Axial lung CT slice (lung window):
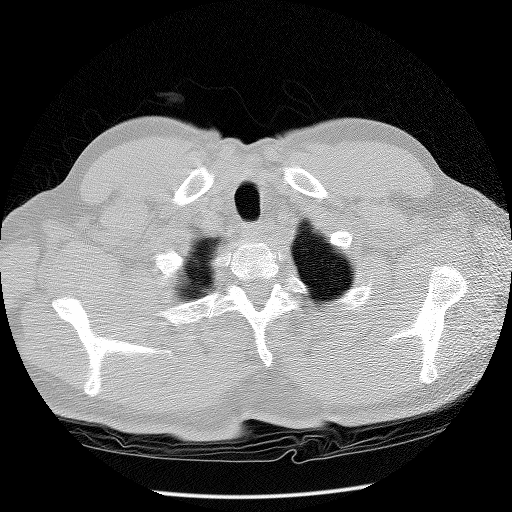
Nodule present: no